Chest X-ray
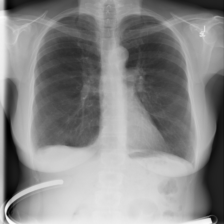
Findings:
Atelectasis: negative
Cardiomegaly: negative
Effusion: negative
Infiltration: negative
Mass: negative
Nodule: negative
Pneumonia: negative
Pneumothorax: negative
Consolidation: negative
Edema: negative
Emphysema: negative
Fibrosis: negative
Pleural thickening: negative
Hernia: negative